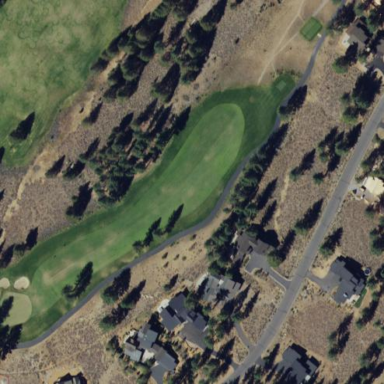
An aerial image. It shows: Golf fairway surrounded by grass.